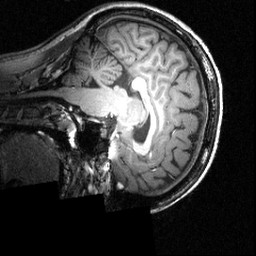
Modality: T1w
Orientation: sagittal
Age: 25
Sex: female
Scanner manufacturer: siemens
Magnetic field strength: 3.951 T
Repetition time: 1.5 s
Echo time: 0.00335 s